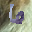
Label: 6